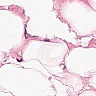
Metastatic tissue present: no